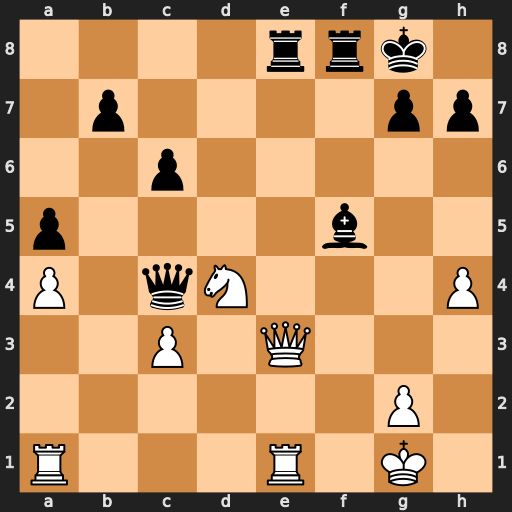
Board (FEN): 4rrk1/1p4pp/2p5/p4b2/P1qN3P/2P1Q3/6P1/R3R1K1
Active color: w
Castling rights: -
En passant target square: -
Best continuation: Qxe8 Rxe8 Rxe8+ Kf7 Nxf5